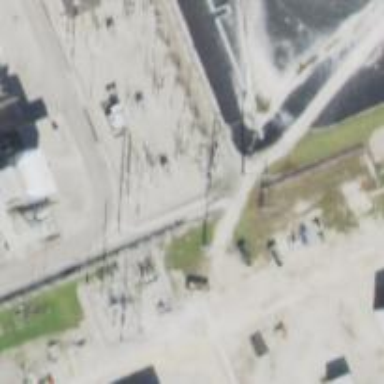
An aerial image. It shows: Switch used for power control.